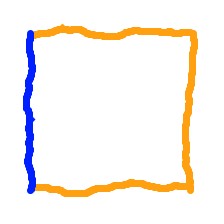
Shape: square